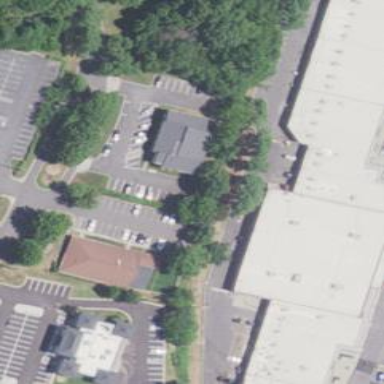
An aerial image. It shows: Mall building.